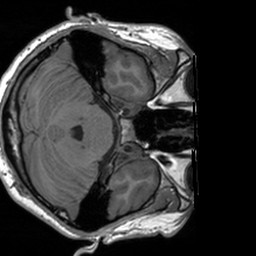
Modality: T1w
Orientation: axial
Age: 25
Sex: male
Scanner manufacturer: siemens
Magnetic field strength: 3 T
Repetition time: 1.9 s
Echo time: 0.00226 s